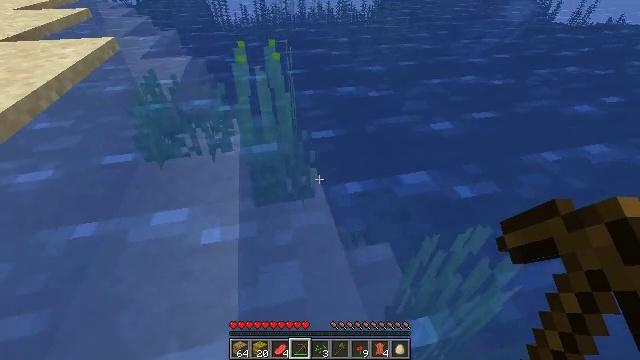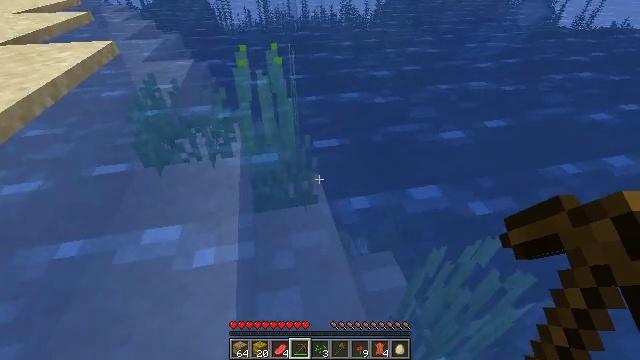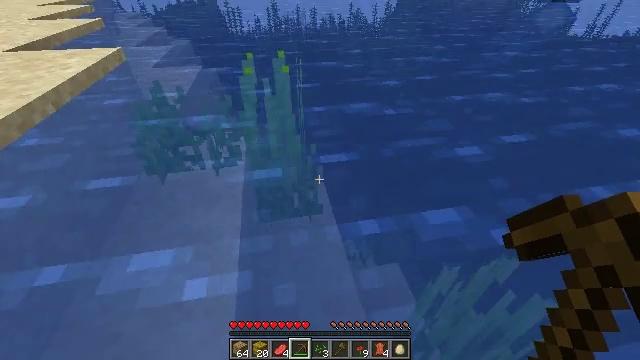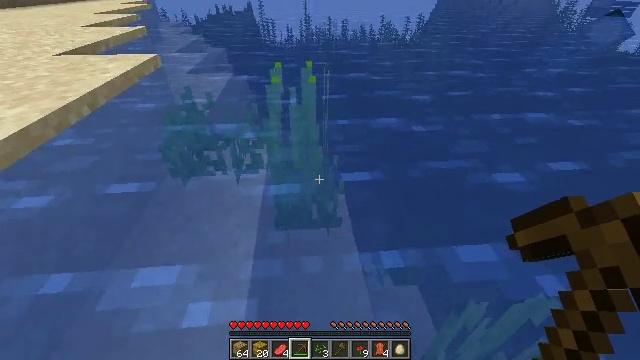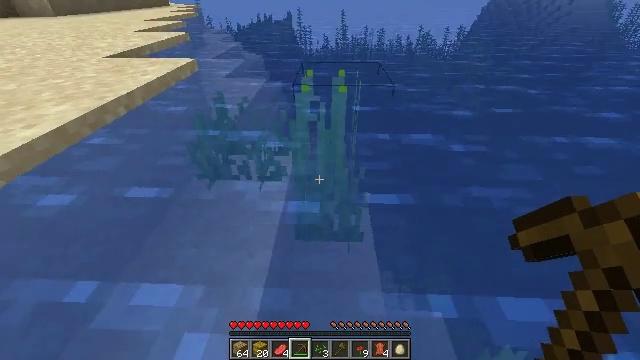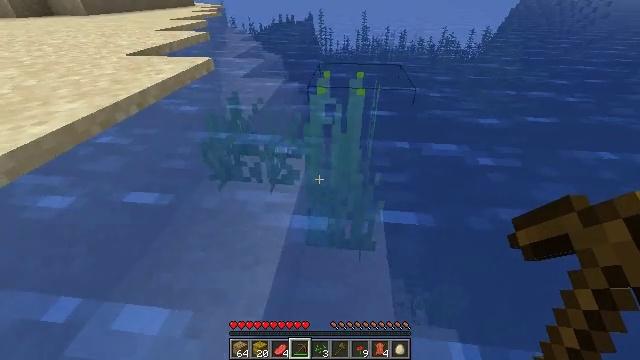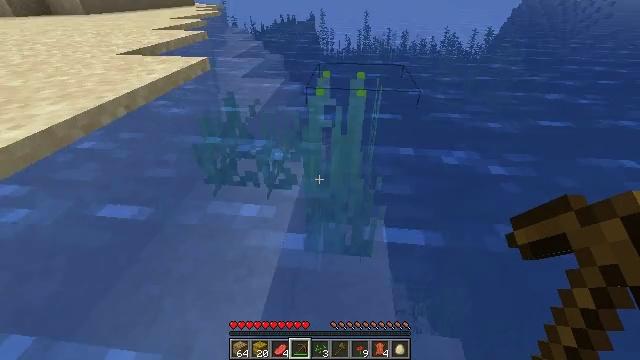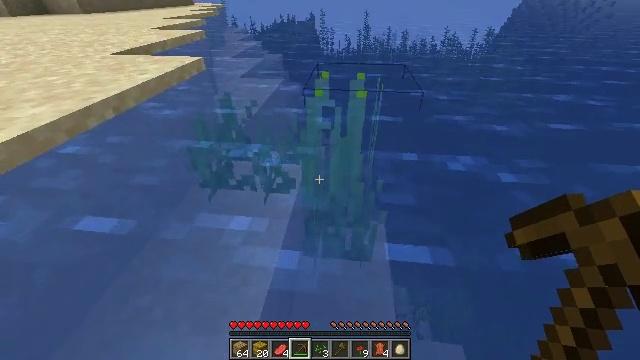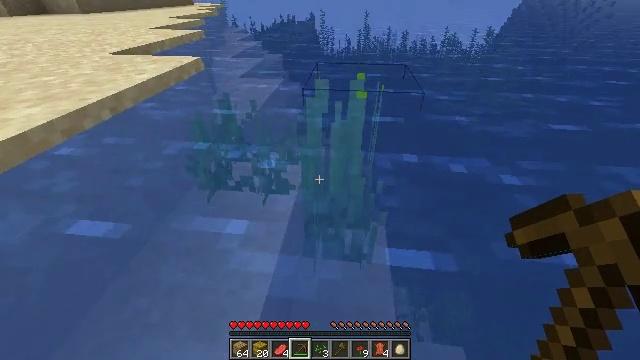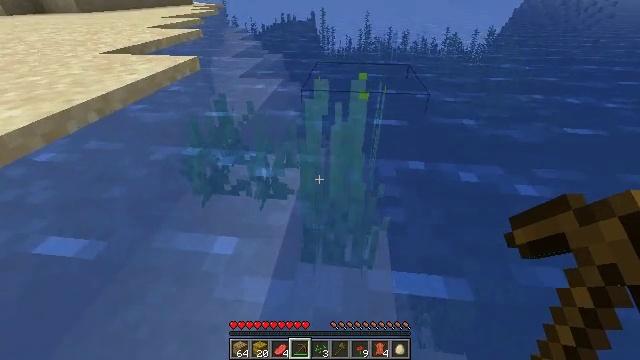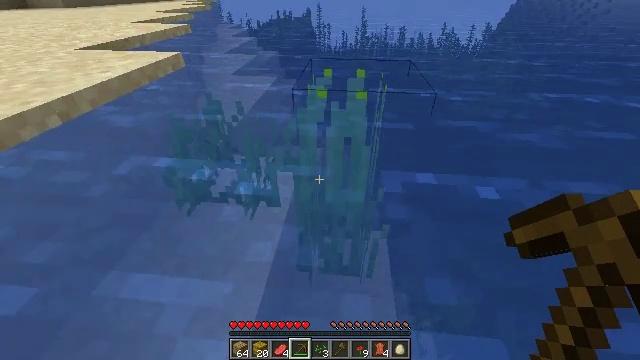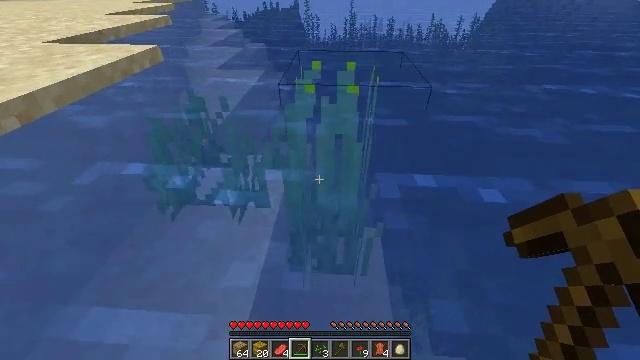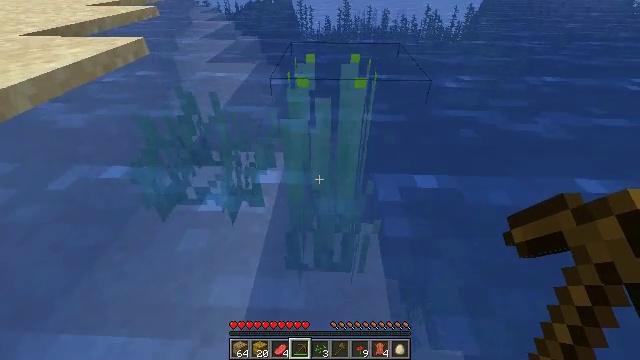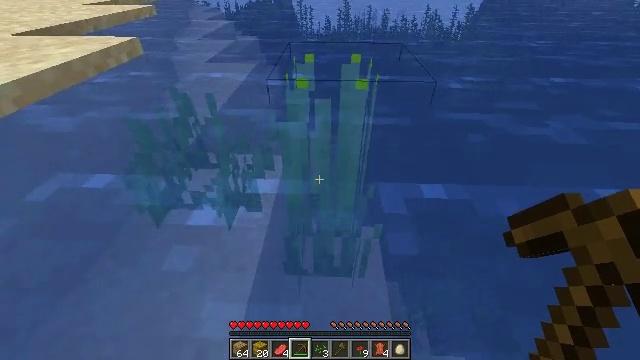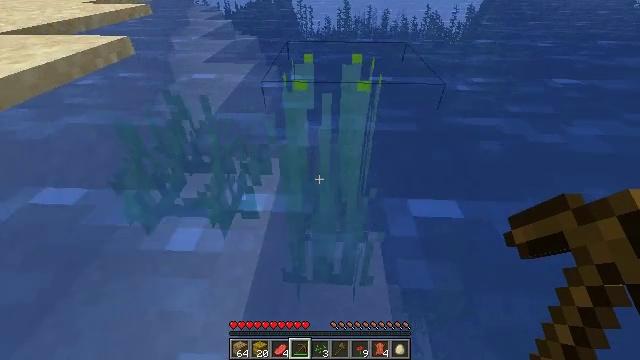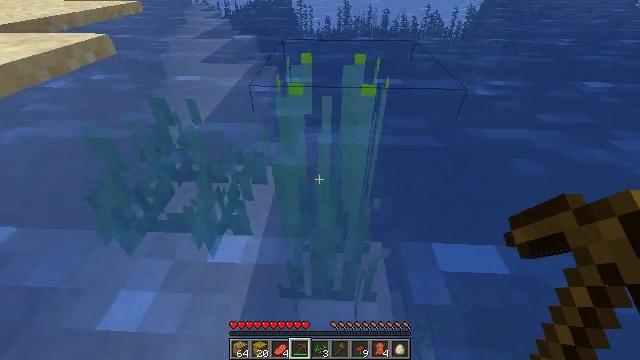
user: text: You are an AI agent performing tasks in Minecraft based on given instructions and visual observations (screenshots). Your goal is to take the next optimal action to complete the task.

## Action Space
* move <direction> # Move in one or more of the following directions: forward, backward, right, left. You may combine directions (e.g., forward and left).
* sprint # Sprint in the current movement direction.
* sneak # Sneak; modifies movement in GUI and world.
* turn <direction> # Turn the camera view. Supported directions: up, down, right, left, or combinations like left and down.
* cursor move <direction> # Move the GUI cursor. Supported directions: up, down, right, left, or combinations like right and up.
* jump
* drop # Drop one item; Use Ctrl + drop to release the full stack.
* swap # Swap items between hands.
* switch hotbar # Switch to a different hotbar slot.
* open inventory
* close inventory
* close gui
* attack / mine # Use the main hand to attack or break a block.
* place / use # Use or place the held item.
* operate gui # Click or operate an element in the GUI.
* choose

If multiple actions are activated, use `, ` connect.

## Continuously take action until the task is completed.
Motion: motion action
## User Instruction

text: Break the tall seagrass.
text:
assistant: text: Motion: move forward
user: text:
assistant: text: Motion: move forward, turn left and up
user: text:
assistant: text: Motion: move forward, turn left and up
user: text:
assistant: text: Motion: move forward, turn left and up
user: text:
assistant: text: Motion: move forward, turn left
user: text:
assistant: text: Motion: move forward
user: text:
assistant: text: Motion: move forward
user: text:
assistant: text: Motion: move forward
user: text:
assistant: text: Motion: move forward
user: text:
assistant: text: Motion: move forward
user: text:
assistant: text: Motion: move forward, turn right and down
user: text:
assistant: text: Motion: move forward, turn right and down
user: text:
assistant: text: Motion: move forward
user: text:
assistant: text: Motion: move forward
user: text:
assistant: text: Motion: move forward
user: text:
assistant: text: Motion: move forward
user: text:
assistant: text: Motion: move forward
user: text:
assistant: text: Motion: move forward
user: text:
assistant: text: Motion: move forward
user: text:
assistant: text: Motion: move forward
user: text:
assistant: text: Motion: move forward
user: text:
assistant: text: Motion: move forward
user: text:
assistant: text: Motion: no_op
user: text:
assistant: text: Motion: no_op
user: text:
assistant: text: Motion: no_op
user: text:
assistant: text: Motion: turn right and down
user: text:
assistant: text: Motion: turn down
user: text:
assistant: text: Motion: turn down
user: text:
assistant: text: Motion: turn down
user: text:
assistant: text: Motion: no_op